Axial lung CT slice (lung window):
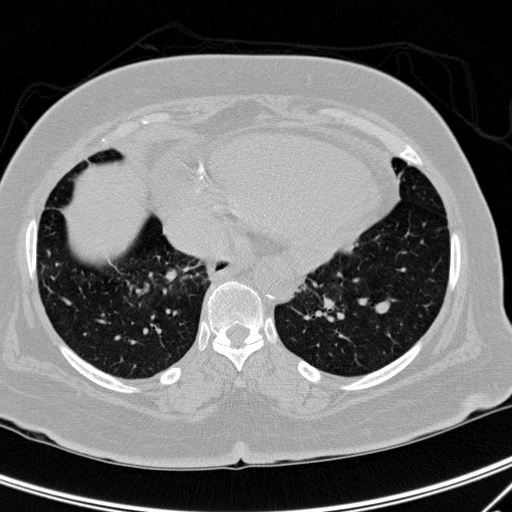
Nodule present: no